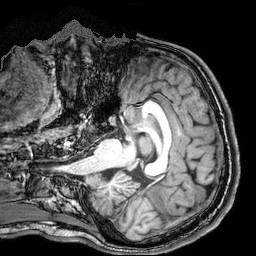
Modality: T1w
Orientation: coronal
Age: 22
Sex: male
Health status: ill
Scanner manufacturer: philips
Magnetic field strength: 3 T
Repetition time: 8.13 s
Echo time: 3.735 s